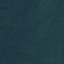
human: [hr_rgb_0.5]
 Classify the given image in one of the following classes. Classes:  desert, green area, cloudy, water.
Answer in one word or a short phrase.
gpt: green area